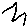
Label: zigzag